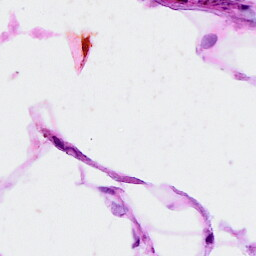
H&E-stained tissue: Breast